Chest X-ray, AP view. Patient: 54 years old, sex F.
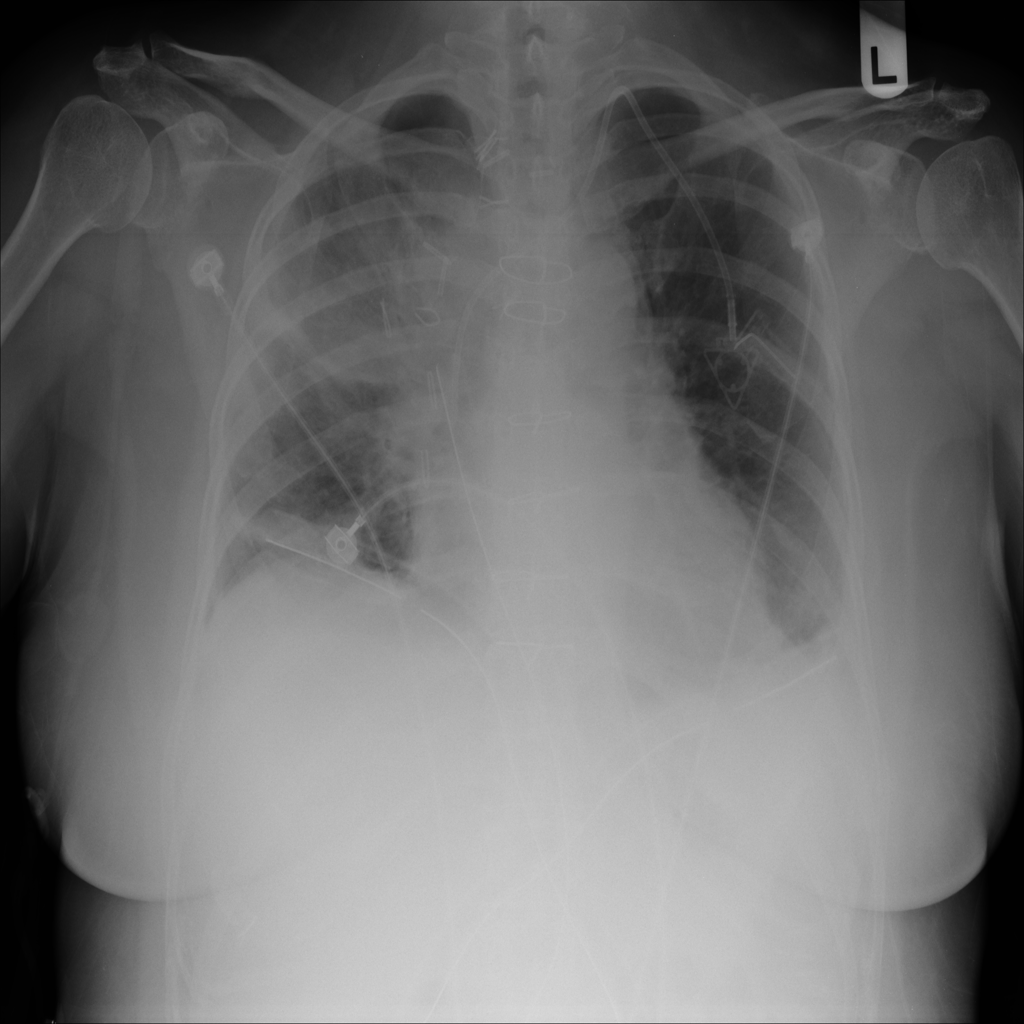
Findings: No Finding